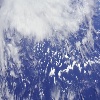
Label: cloud